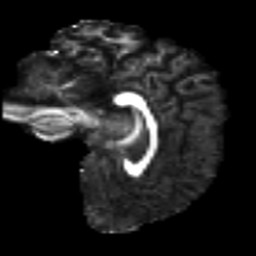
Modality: FA
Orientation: sagittal
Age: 28
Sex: female
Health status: ill
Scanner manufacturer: siemens
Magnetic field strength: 3 T
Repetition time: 6.5 s
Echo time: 0.062 s